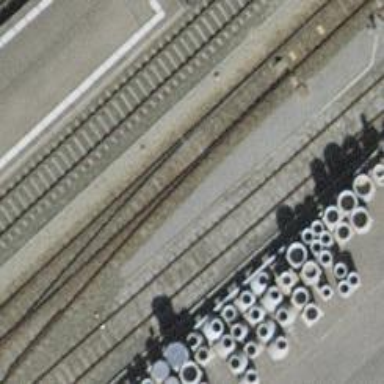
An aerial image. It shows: Railway switch.